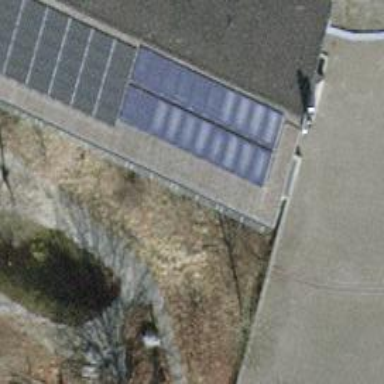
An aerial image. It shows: Solar power generator using solar thermal collector technology.